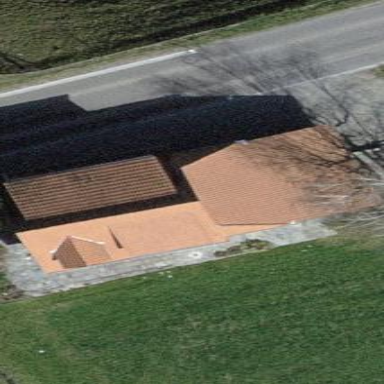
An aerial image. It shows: Building with tiled roof.